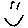
Label: smiley face